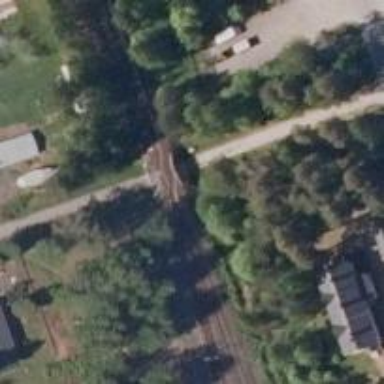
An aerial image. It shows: Continuous rail railway with electrified contact line.